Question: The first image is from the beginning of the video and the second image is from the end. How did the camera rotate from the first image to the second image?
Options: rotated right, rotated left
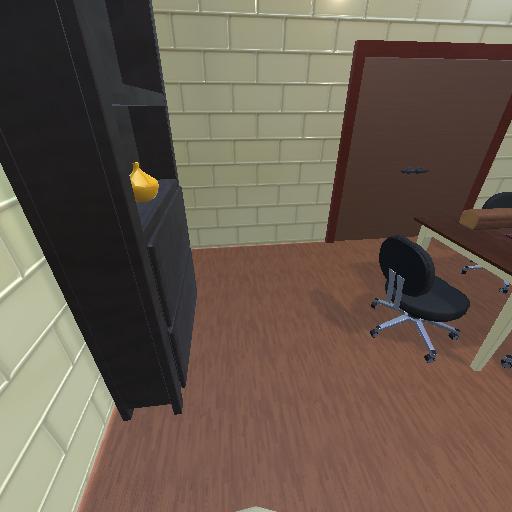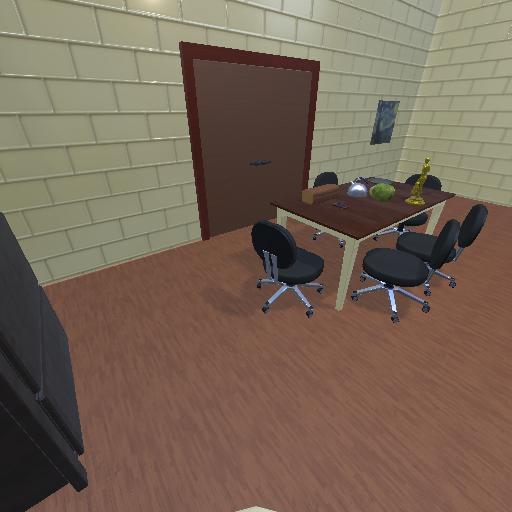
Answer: rotated right